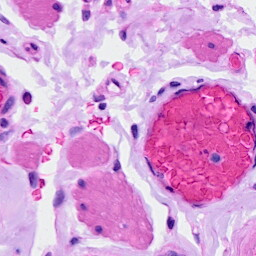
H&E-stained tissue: Ovarian